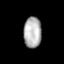
Tissue: prostate
Cell type: T cells
Senescence score: 0.3132
Nuclear area (px): 536
Mean DAPI intensity: 178.326